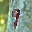
Label: 9